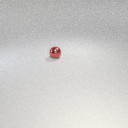
small red metal sphere